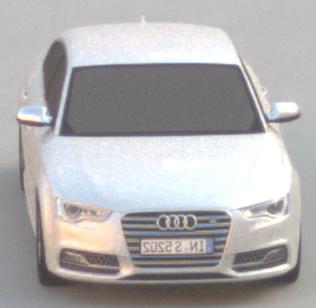
Make: Audi
Model: S5
Detailed model: F5
Model produced from: 2016
Model produced until: 2019
Doors: 2
Color: white
Road condition: dry road
Daytime: sunrise or sunset
Contrast: low contrast